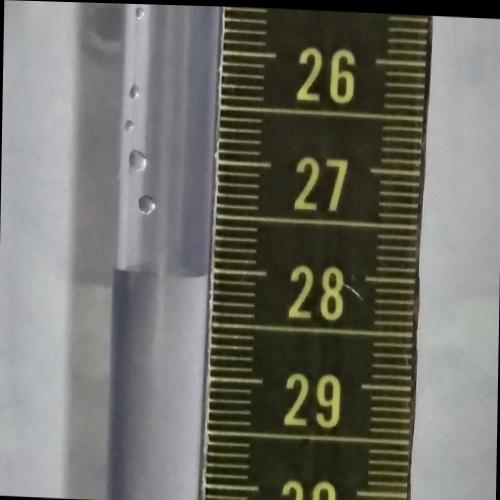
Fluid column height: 28.1 cm